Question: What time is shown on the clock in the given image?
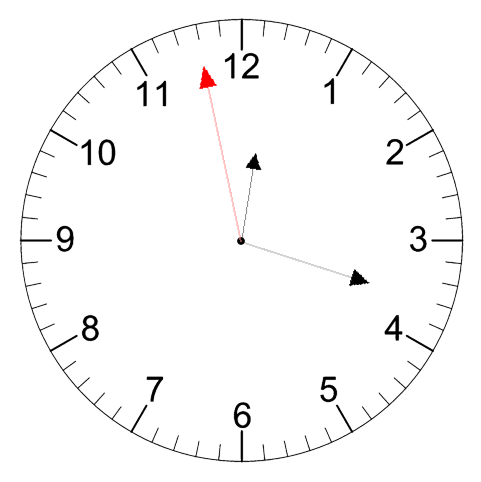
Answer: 12:17:58